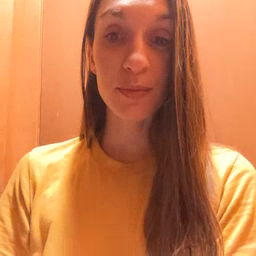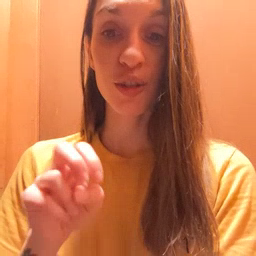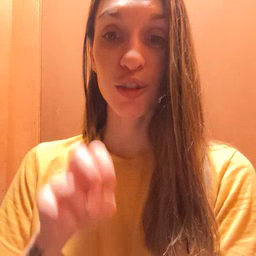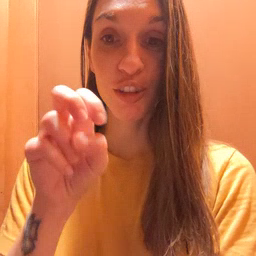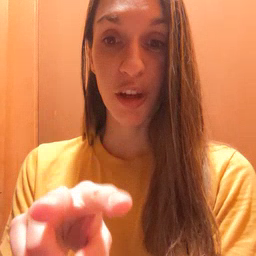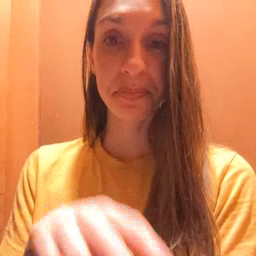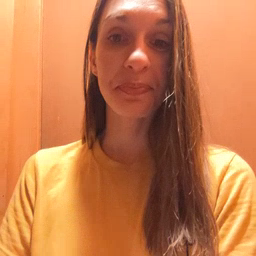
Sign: jump